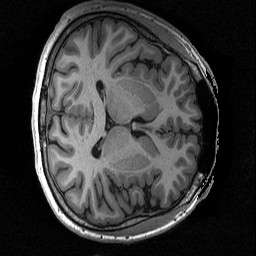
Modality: T1w
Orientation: axial